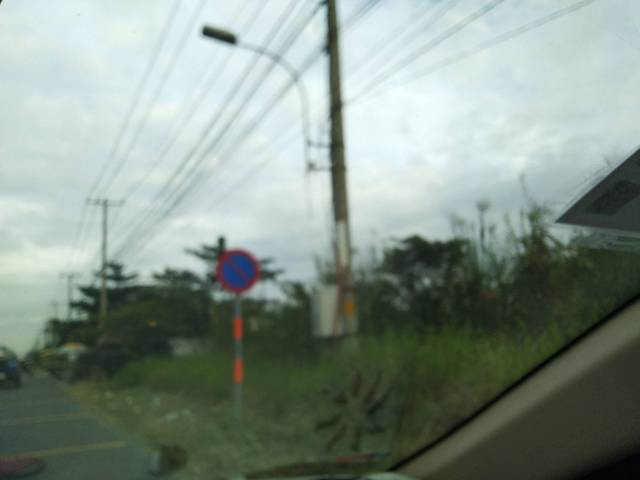
Region: Vietnam
Coordinates: 10.783, 106.725